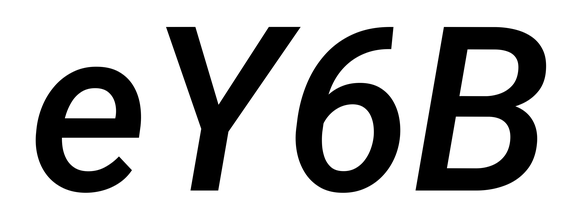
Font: Roboto-Italic_Medium_Italic